Field crop: maize
Growth stage: 2
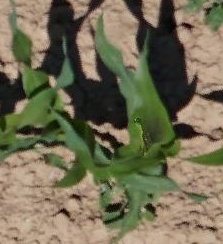
Species: maize